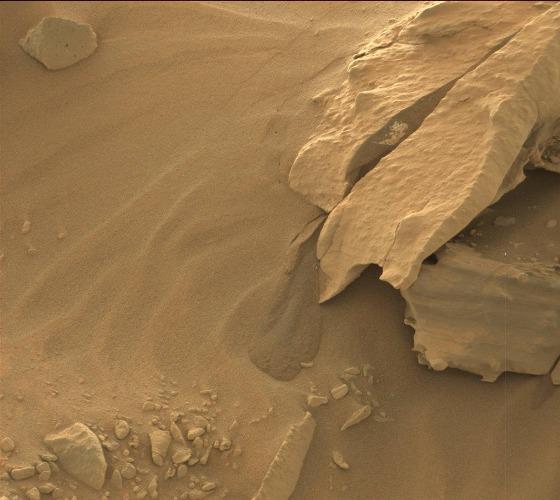
Terrain classes present: Bedrock, Gravel / Sand / Soil, Rock, Shadow